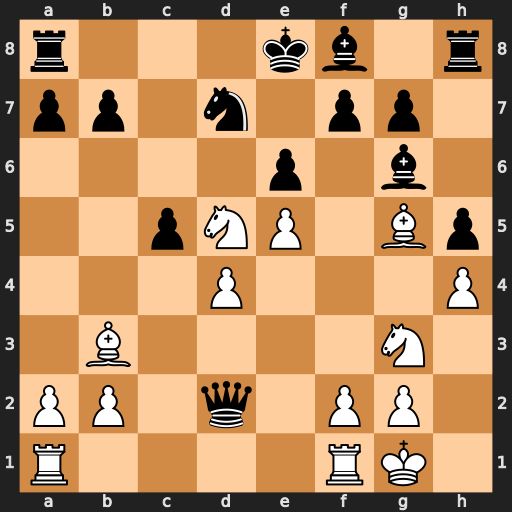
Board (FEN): r3kb1r/pp1n1pp1/4p1b1/2pNP1Bp/3P3P/1B4N1/PP1q1PP1/R4RK1
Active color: w
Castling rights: kq
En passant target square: -
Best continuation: Nc7#